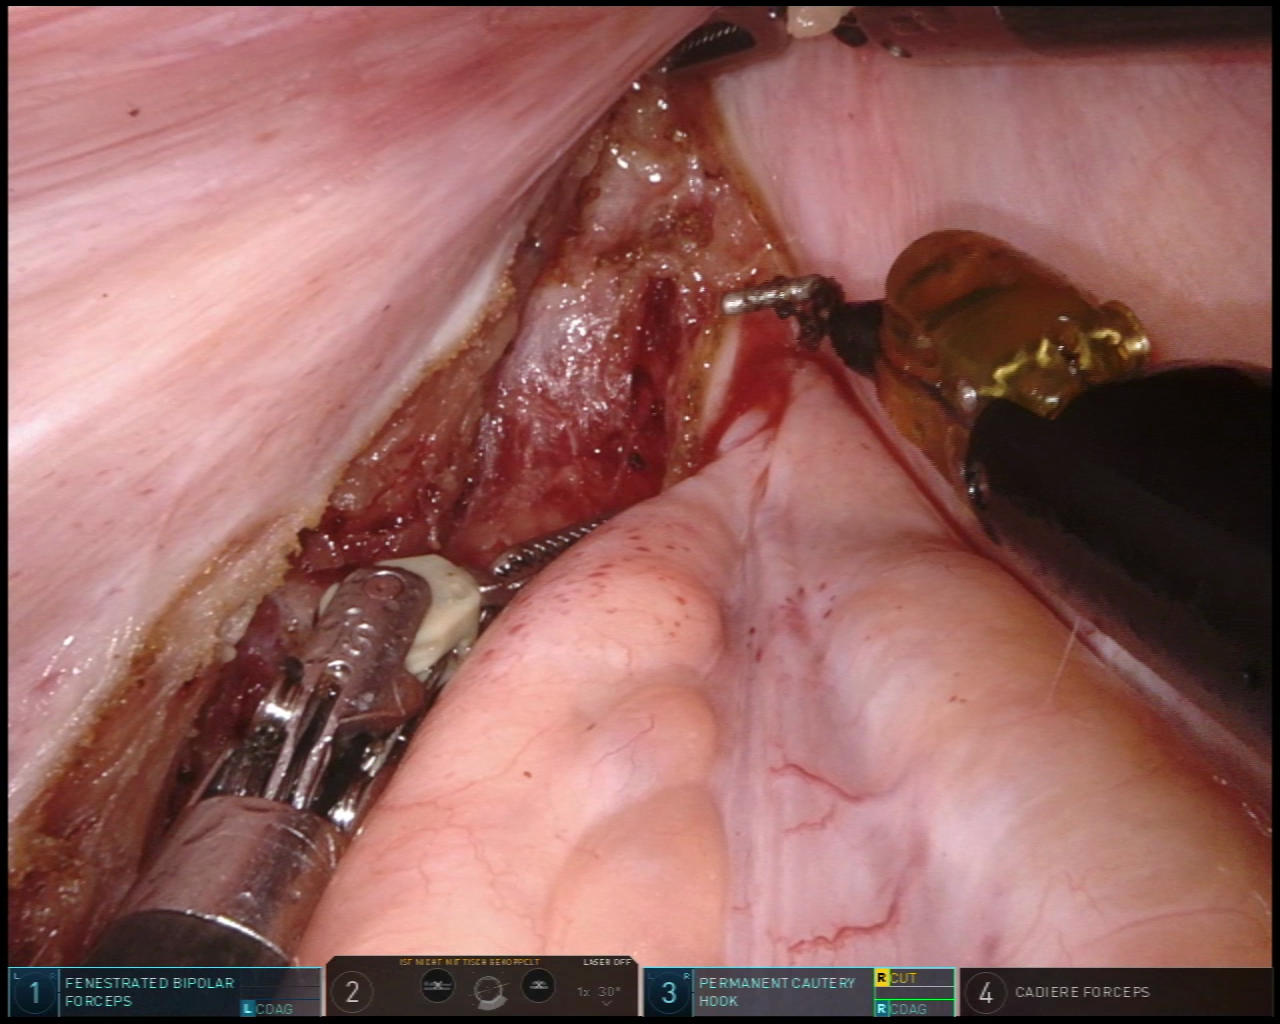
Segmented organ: vesicular_glands
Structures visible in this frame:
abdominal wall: no
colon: no
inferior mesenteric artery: no
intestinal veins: no
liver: no
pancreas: no
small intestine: no
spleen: no
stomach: no
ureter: no
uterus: no
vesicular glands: yes